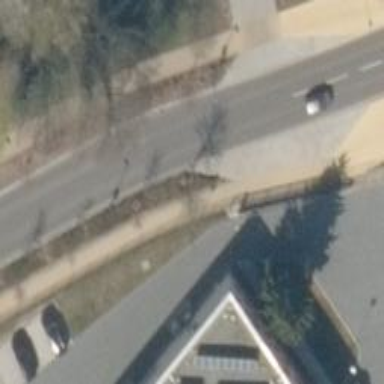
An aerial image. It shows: Secondary road with asphalt surface. There are sidewalks on both sides and cycle tracks on both sides.